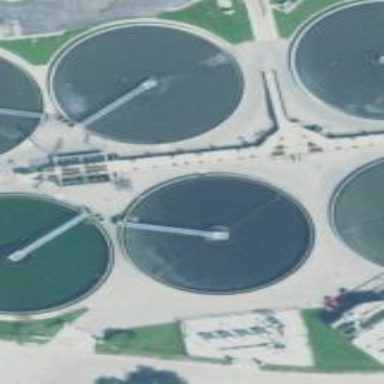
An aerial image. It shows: Image of wastewater.